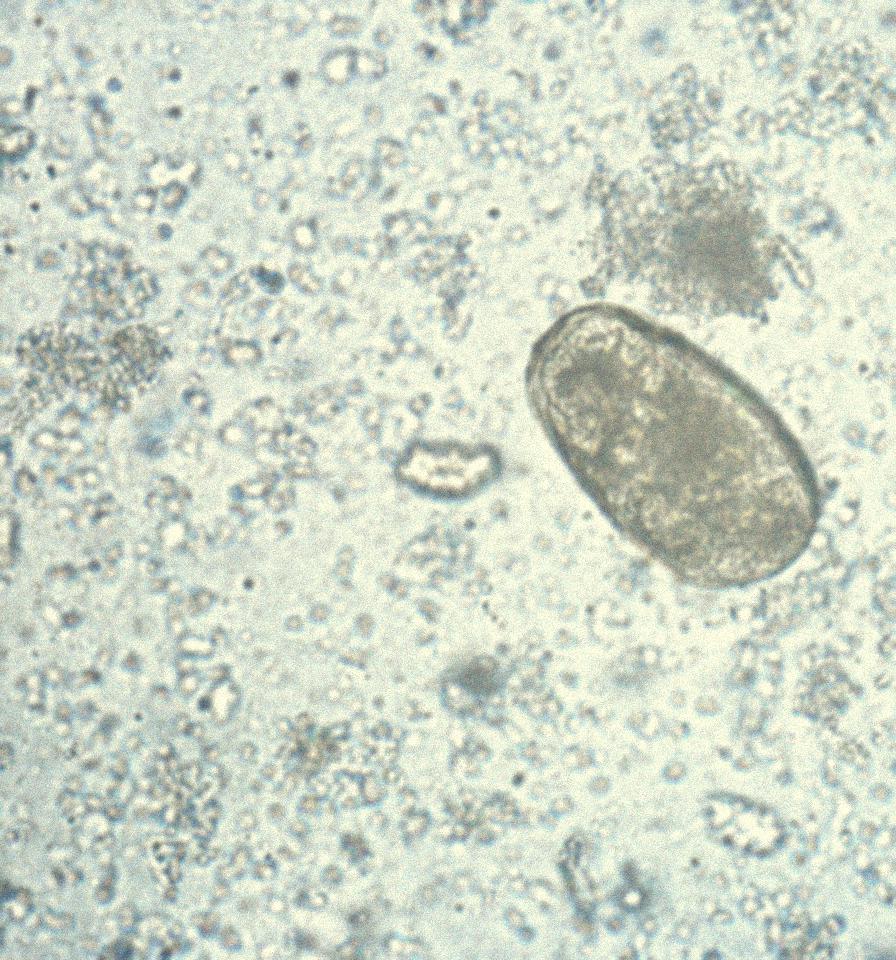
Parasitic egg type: Paragonimus spp